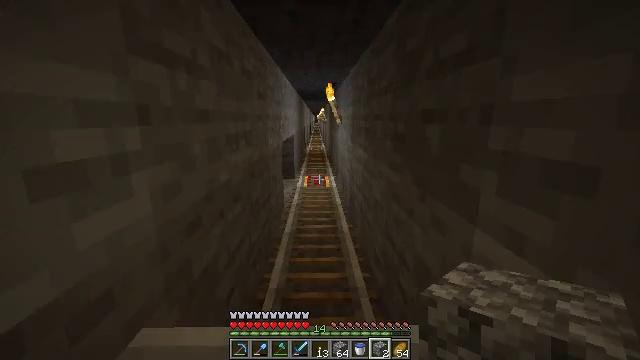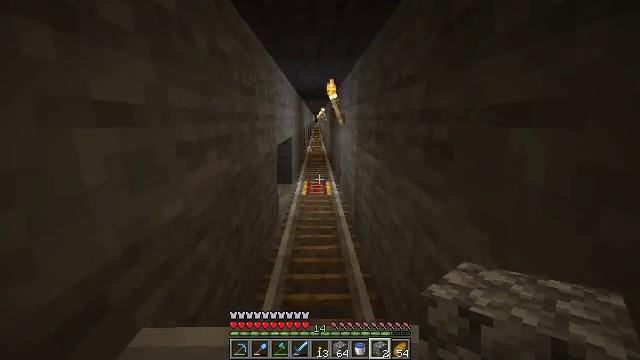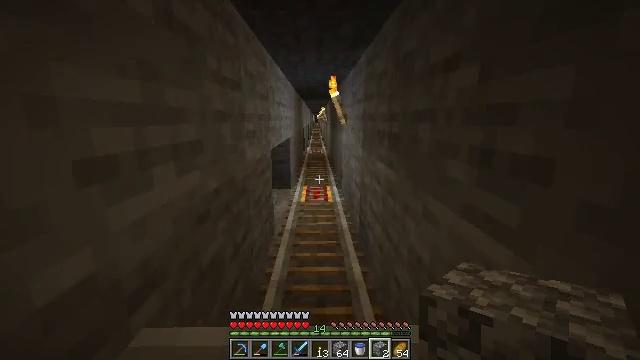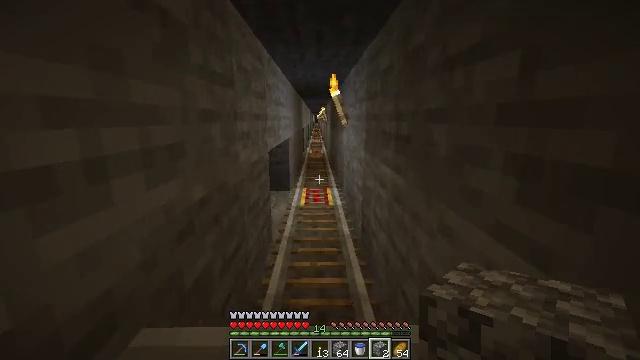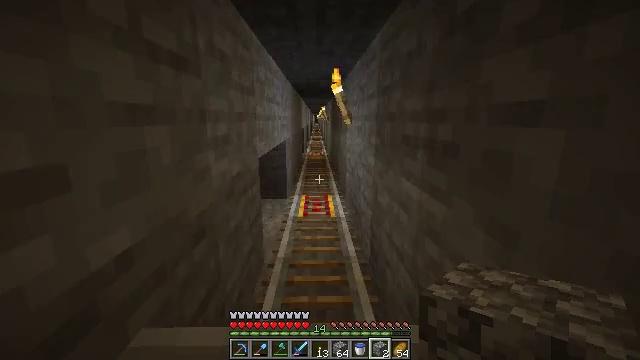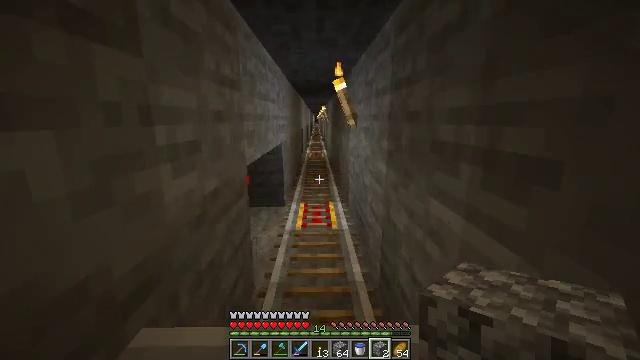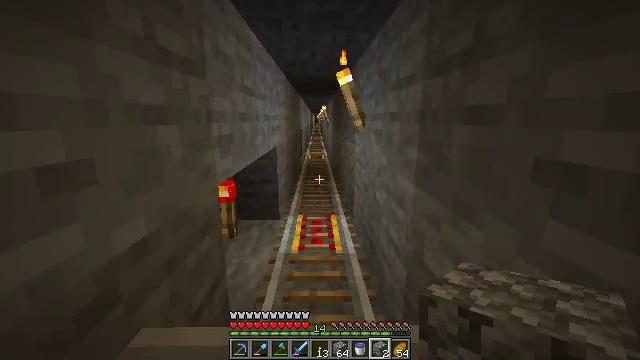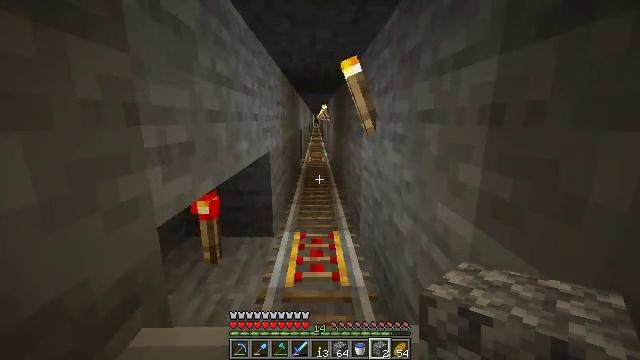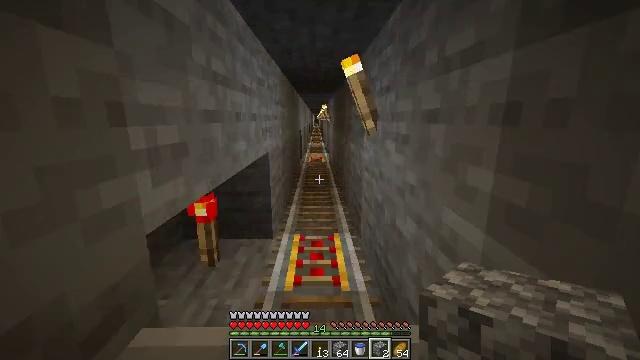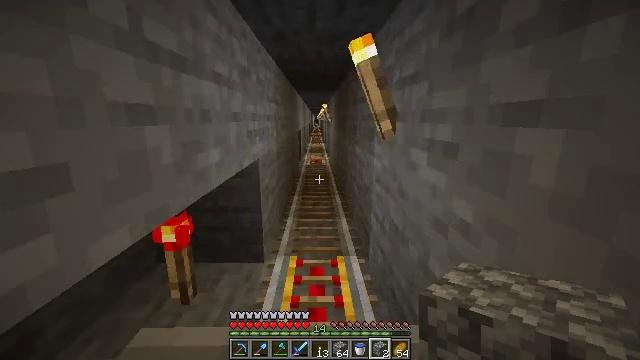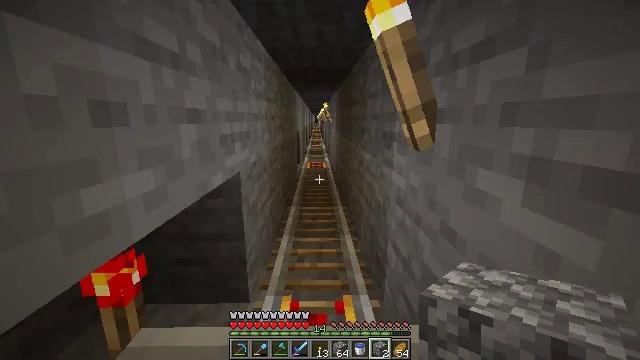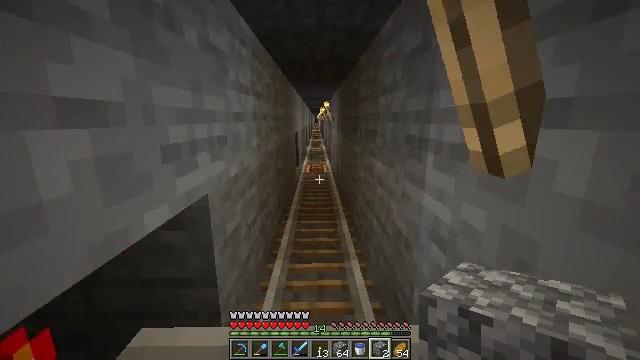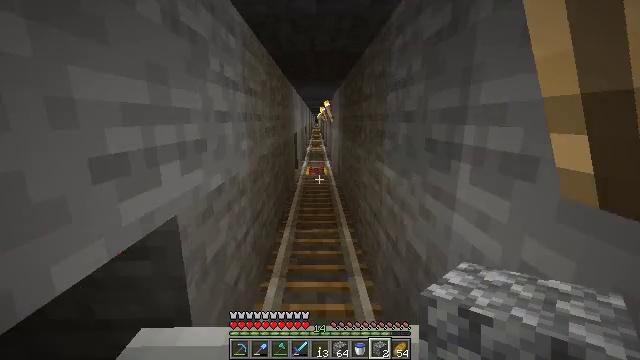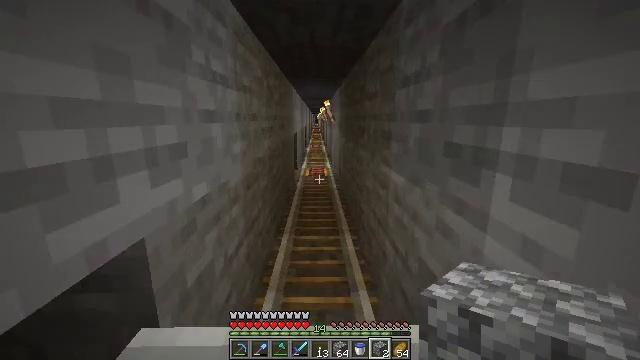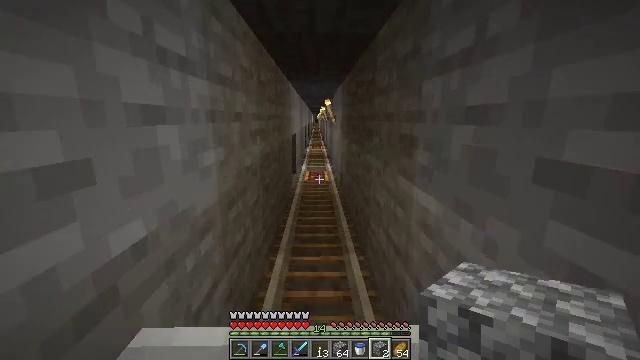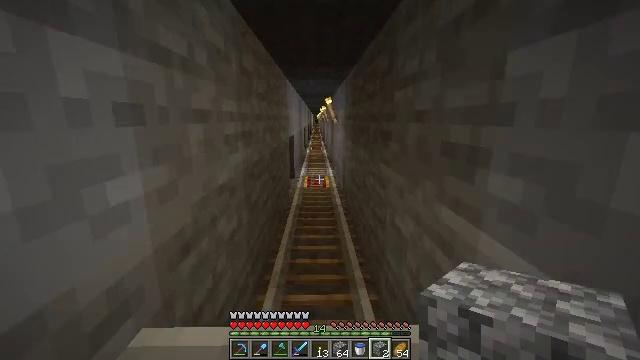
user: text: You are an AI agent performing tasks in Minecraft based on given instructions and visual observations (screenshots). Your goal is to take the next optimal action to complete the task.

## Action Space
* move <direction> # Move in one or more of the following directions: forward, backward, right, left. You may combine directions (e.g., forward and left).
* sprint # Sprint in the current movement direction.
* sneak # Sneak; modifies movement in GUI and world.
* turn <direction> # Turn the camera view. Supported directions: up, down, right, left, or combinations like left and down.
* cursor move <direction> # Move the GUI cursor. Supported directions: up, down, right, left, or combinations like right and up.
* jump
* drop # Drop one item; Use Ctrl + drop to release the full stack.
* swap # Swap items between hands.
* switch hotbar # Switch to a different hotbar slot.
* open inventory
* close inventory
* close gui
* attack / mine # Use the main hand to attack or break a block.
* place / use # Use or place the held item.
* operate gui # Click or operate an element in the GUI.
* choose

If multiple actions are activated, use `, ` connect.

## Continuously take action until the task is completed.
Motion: motion action
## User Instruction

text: Remove an iron nugget from the inventory.
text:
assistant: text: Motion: no_op
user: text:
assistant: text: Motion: no_op
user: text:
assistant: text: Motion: no_op
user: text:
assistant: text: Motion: no_op
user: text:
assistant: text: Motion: no_op
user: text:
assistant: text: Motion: no_op
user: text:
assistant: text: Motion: no_op
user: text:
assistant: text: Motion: no_op
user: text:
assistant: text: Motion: no_op
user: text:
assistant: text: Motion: no_op
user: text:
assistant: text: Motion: no_op
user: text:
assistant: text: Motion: no_op
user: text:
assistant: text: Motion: no_op
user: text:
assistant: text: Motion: no_op
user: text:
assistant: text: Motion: no_op
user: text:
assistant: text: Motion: no_op
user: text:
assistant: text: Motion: no_op
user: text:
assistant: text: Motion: no_op
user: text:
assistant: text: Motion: no_op
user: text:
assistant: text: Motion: no_op
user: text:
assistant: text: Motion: no_op
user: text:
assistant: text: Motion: no_op
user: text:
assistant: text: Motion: no_op
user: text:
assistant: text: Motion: no_op
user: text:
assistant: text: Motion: no_op
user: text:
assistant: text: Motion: no_op
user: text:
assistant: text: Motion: no_op
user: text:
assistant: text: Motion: no_op
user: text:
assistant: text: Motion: no_op
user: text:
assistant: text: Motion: no_op